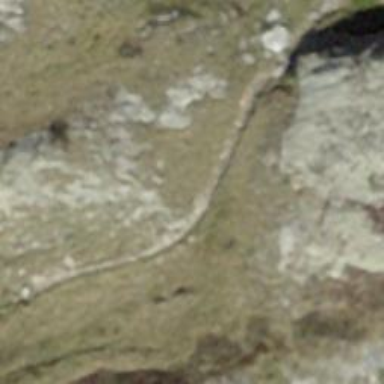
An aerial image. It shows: Ground path.